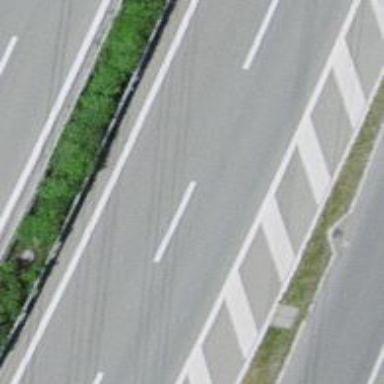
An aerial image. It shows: Asphalt motorway.